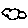
Label: cloud